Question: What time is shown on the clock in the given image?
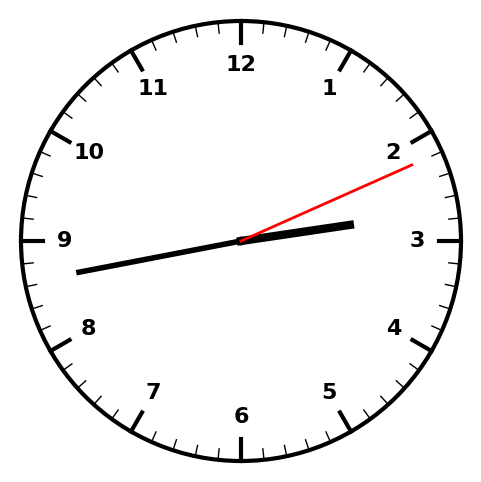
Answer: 02:43:11